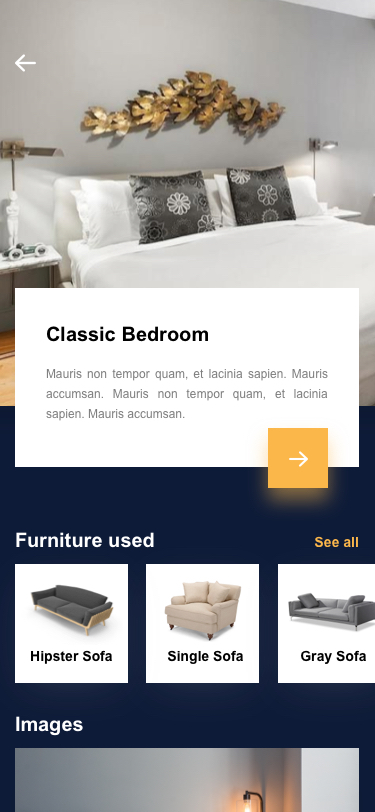
Text in this UI design:
Furniture used
Images
See all
Single Sofa
Gray Sofa
Hipster Sofa
Classic Bedroom
Mauris non tempor quam, et lacinia sapien. Mauris accumsan. Mauris non tempor quam, et lacinia sapien. Mauris accumsan.